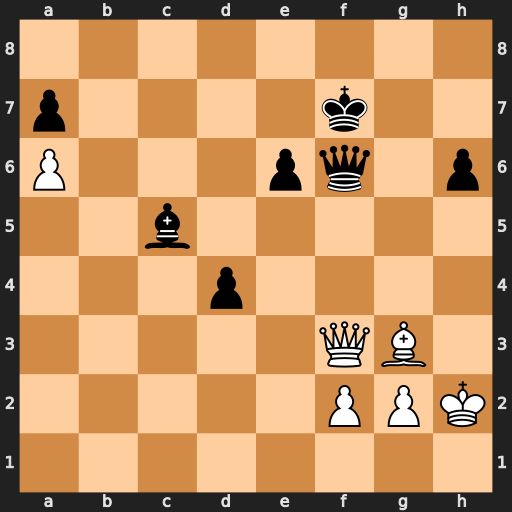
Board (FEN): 8/p4k2/P3pq1p/2b5/3p4/5QB1/5PPK/8
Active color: w
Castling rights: -
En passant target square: -
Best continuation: Qh5+ Kg8 Qxc5